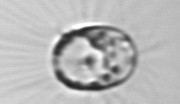
Label: Corethron_hystrix